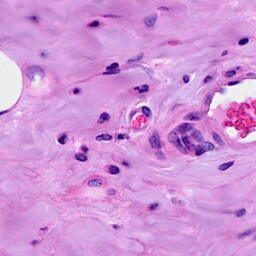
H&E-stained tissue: Breast